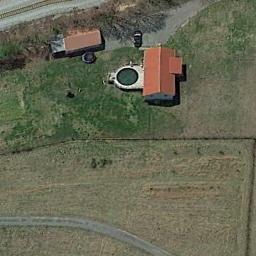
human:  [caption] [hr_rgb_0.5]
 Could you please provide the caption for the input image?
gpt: There are circular swimming pools beside this house .

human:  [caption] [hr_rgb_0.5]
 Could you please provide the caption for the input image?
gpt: An orange house in a sparse residential area surrounded by farmland and grass .

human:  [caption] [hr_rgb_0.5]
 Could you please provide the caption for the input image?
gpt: There are several roads beside the sparse residential .

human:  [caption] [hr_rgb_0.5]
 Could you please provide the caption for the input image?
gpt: The sparse residential is on the grass next to the bare land and a road .

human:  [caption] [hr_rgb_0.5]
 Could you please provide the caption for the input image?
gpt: A sparse residential area with two orange buildings on the green meadow .